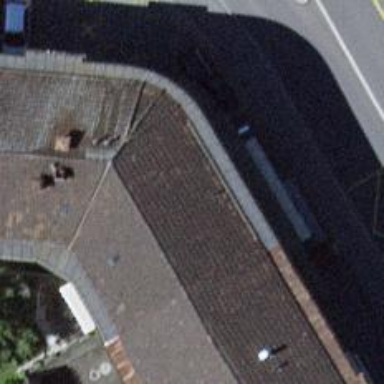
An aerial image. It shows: Restaurant.